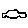
Label: car